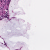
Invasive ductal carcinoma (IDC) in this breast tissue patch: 0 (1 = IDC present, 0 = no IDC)